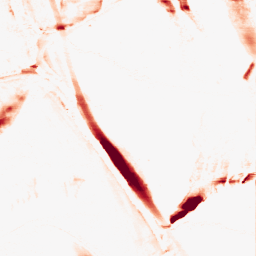
Category: morphological
Decomposition family: morphological_ellipse
Decomposition parameters: operation: opening
width: 5
height: 30
Upsampling method: cubic_mitchell
Upsampling parameters: scale: 4
Upsampling scale: 4